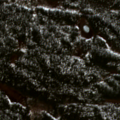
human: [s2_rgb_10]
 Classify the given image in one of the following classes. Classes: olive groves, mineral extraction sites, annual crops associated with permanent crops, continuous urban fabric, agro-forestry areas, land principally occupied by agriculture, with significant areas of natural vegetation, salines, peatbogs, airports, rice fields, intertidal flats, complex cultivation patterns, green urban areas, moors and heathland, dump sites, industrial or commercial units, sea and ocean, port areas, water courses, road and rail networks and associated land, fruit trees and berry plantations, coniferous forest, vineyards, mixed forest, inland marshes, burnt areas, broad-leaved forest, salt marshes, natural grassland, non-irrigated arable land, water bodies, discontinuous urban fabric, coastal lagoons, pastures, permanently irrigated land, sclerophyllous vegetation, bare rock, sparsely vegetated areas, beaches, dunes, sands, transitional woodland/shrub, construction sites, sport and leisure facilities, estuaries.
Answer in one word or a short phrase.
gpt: coniferous forest, mixed forest